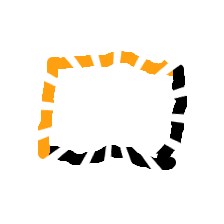
Shape: rectangle